Question: Is it impossible change choose file text of input file in Bootstrap 5 using CSS like Bootstrap 4?
And how can I add a margin to "No file chosen"?

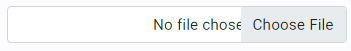
Answer: Bootstrap 5 beta no longer provides a <URL>. Therefore you'd have to use JS or make your own psuedo element to hide the 'Choose file'.. area of the input...
'''
#formFile::before {
content: "Pick file";
position: absolute;
z-index: 2;
display: block;
background-color: #eee;
width: 80px;
}
'''
'''
<link rel="stylesheet" href="https://cdn.jsdelivr.net/npm/bootstrap@5.1.3/dist/css/bootstrap.min.css" integrity="sha384-1BmE4kWBq78iYhFldvKuhfTAU6auU8tT94WrHftjDbrCEXSU1oBoqyl2QvZ6jIW3" crossorigin="anonymous">
<div class="container min-vh-100 py-2">
<div class="row">
<div class="col">
<div class="mb-3">
<input class="form-control" type="file" id="formFile">
</div>
</div>
</div>
</div>
'''